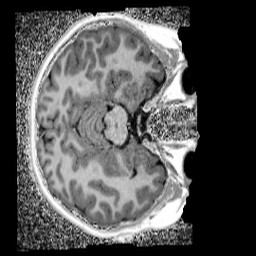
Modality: UNIT1_denoised
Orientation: axial
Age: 9
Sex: male
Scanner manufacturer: siemens
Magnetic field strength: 3 T
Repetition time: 4 s
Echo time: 0.00299 s